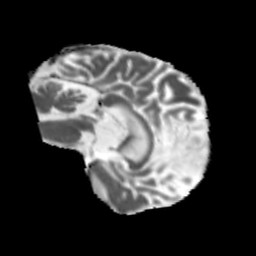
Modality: MD
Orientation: sagittal
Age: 58
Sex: male
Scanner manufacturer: siemens
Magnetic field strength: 3 T
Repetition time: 5.47 s
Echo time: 0.0854 s